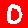
Digit: 0